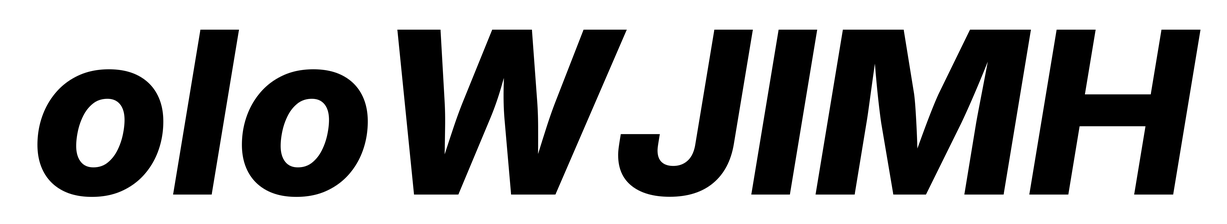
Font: Inter-Italic_ExtraBold_Italic